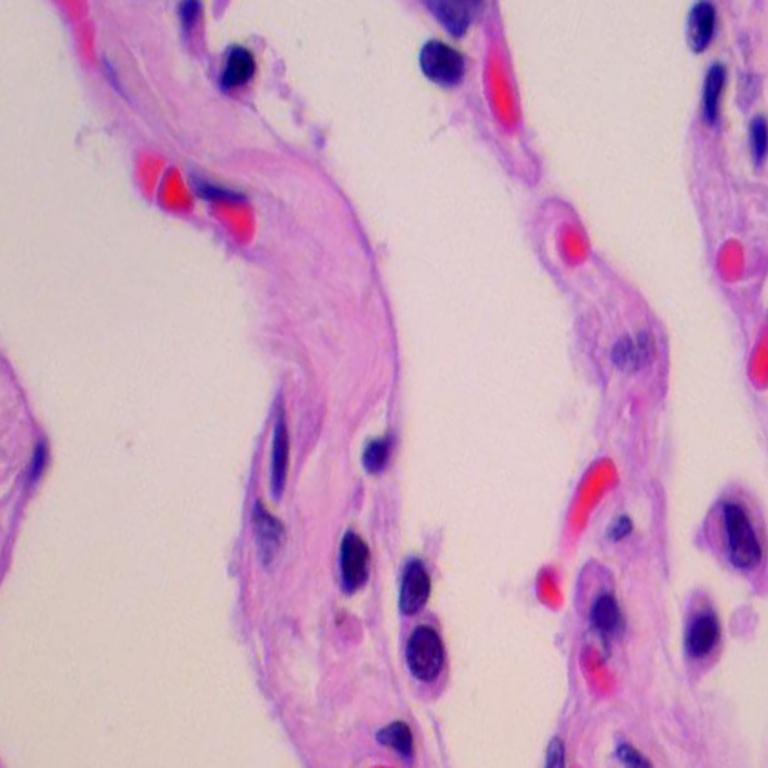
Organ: lung
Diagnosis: benign